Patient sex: M
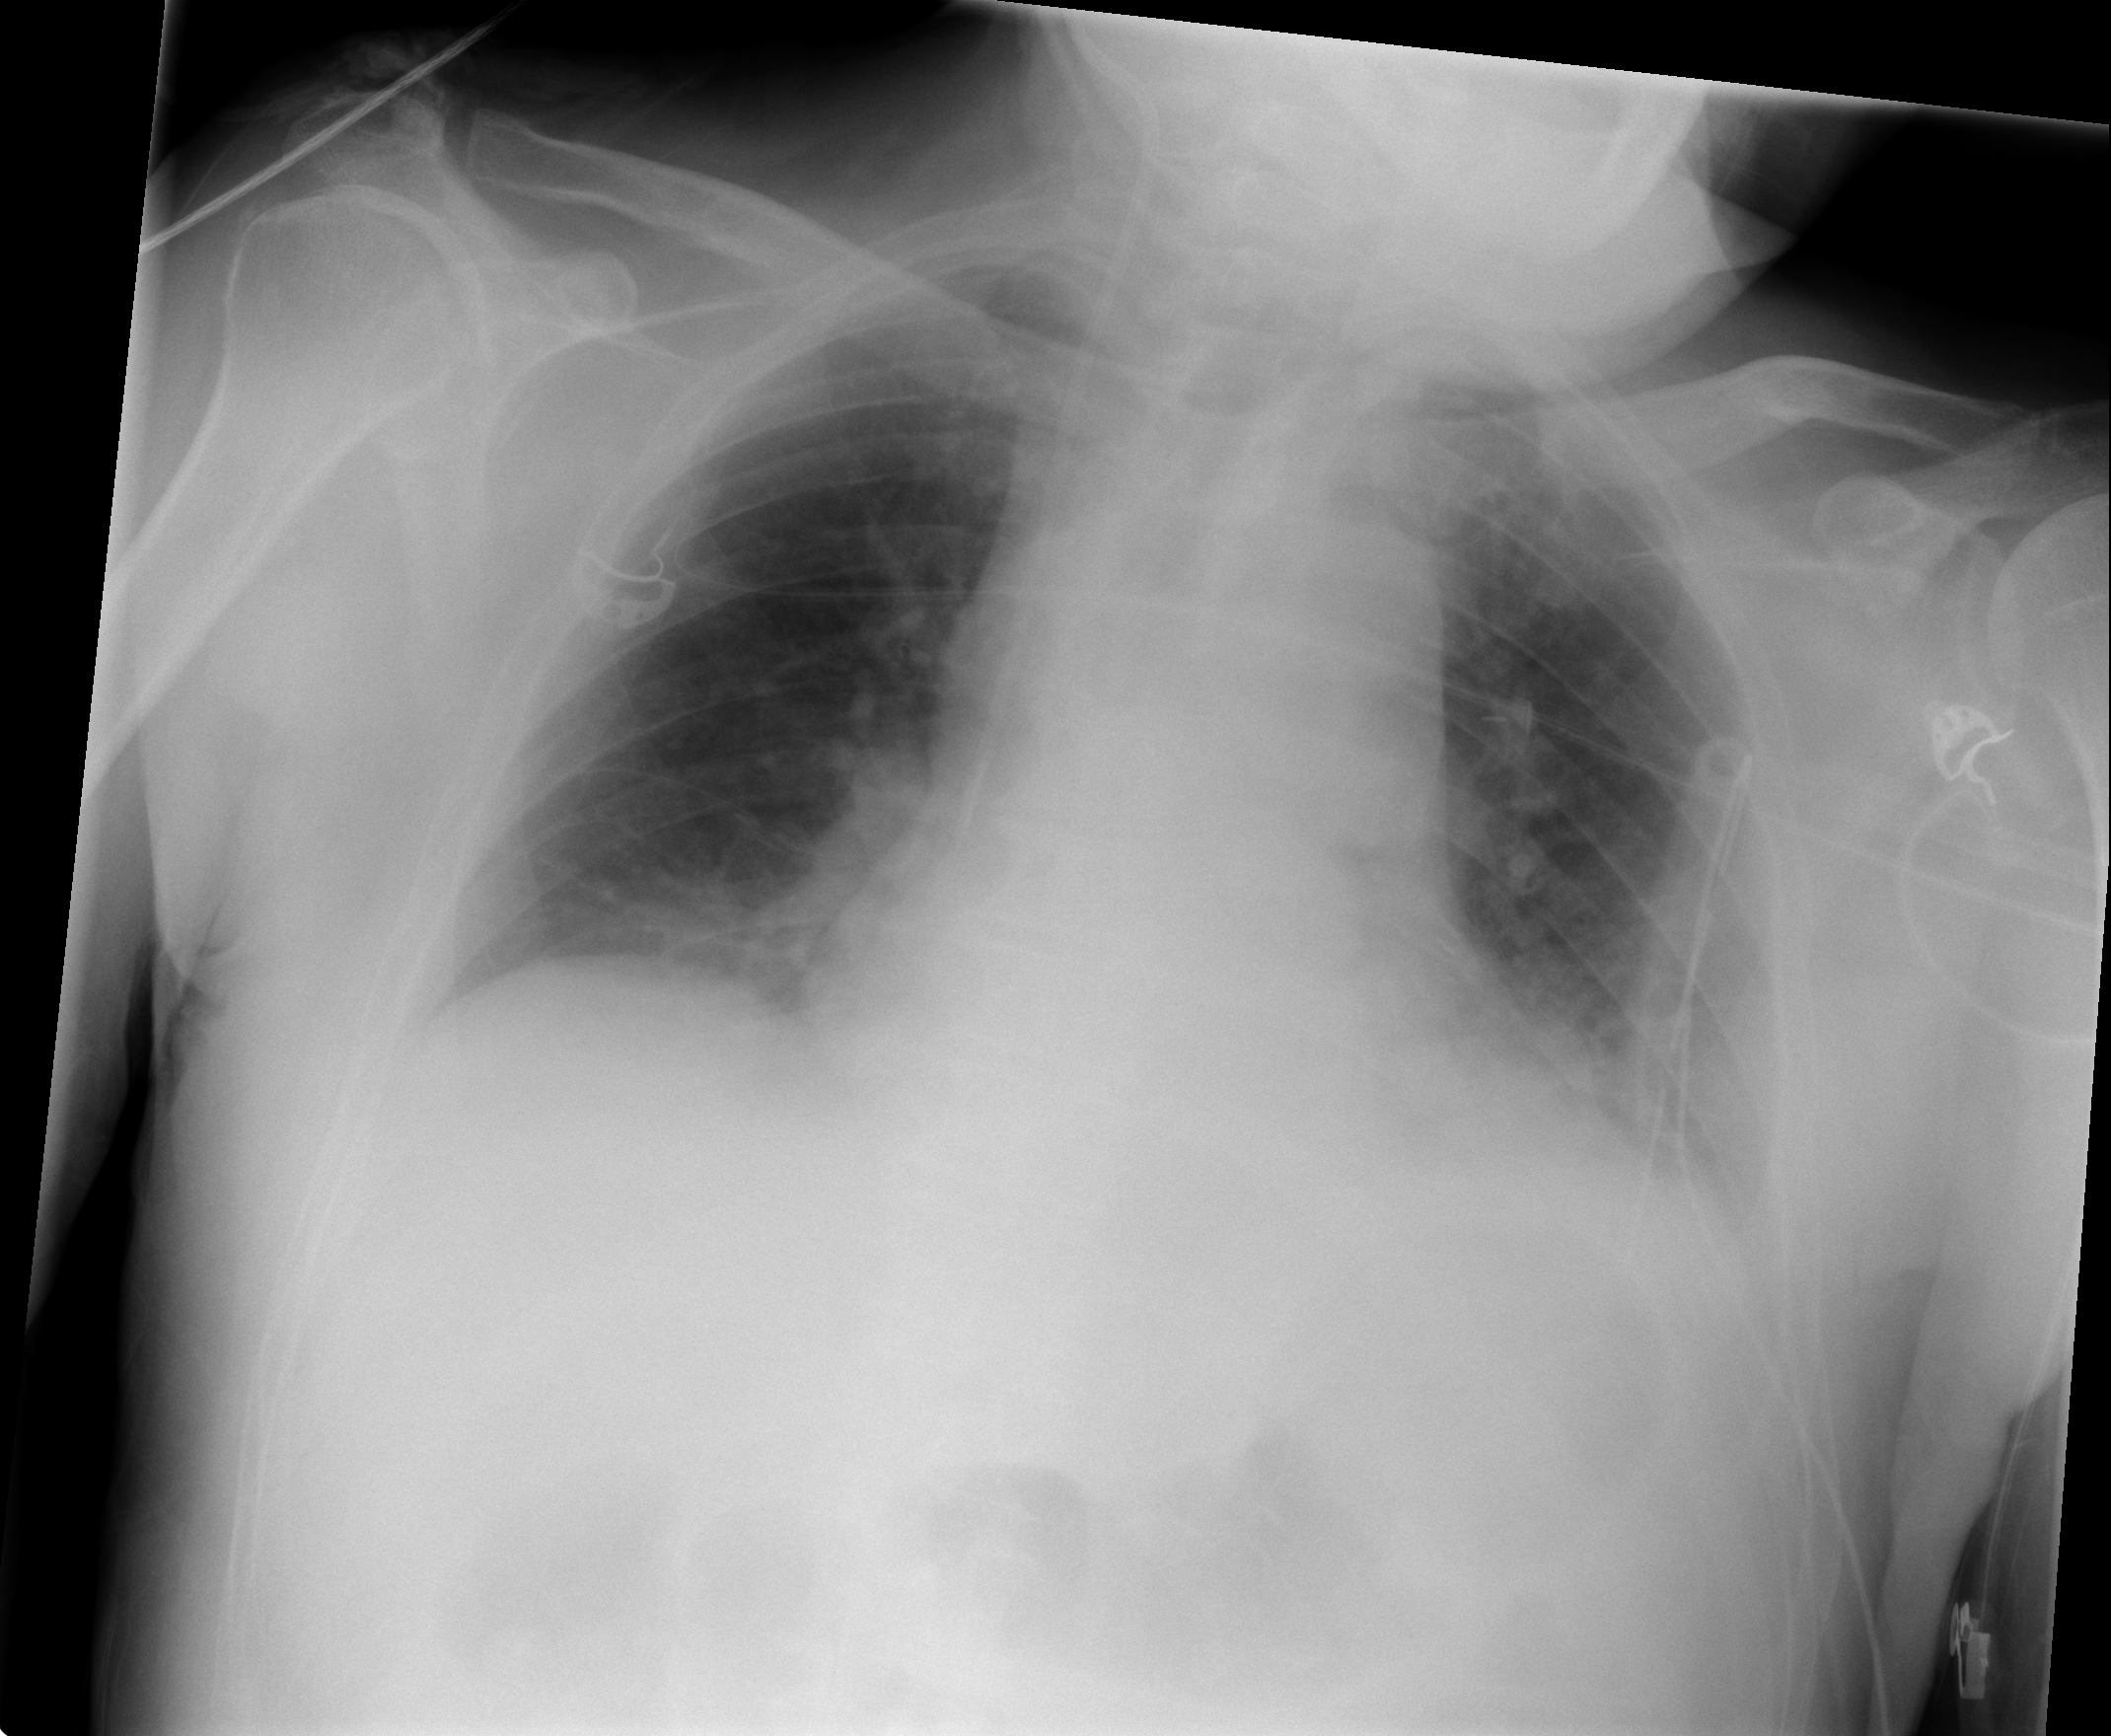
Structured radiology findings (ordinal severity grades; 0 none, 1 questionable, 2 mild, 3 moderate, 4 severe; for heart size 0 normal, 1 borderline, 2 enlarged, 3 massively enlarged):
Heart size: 0
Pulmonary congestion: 0
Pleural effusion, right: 0
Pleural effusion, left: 1
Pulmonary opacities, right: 0
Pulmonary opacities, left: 0
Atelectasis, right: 0
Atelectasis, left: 2